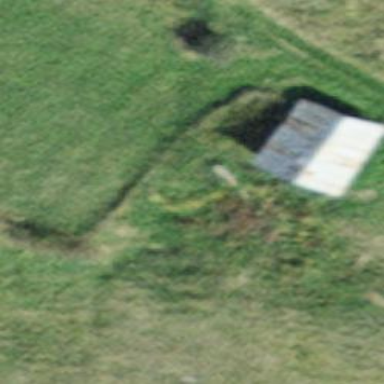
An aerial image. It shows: Farm building.